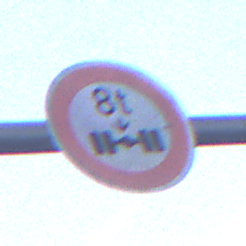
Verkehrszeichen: TatsaechlicheAchslast
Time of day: SunriseSunset
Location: Outdoor (Suburban)
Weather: PartlyCloudy
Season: NotSpecified
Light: Natural